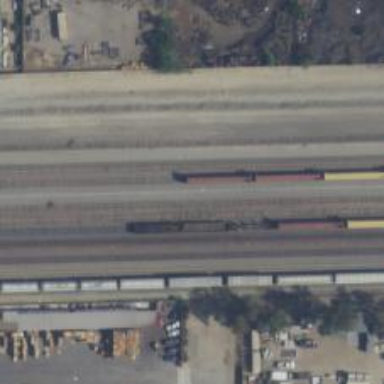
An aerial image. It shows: Railway yard.